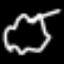
Label: squiggle